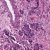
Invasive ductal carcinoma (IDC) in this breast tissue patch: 1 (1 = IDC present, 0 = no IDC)